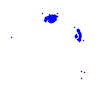
Particle: electron